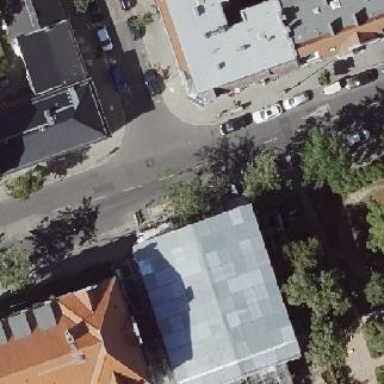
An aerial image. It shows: Building with hipped roof. The roof color is coral.